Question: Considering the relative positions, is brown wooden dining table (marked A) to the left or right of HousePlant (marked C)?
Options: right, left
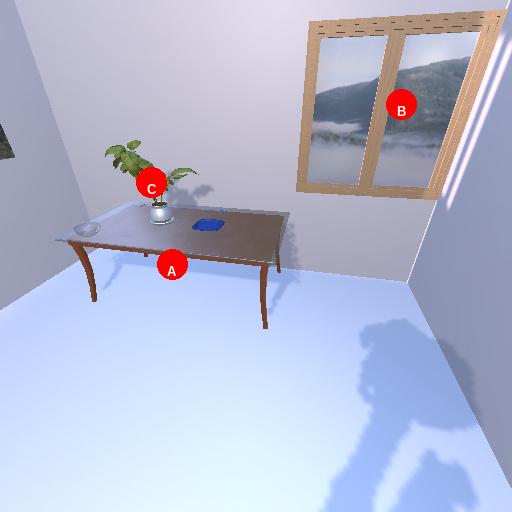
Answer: right